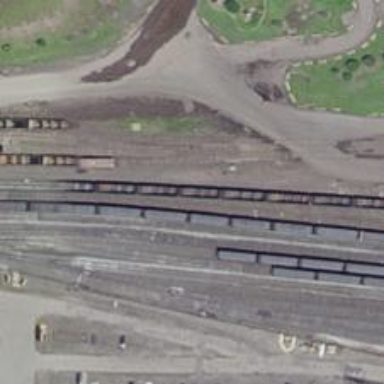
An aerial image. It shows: Railway spur service.